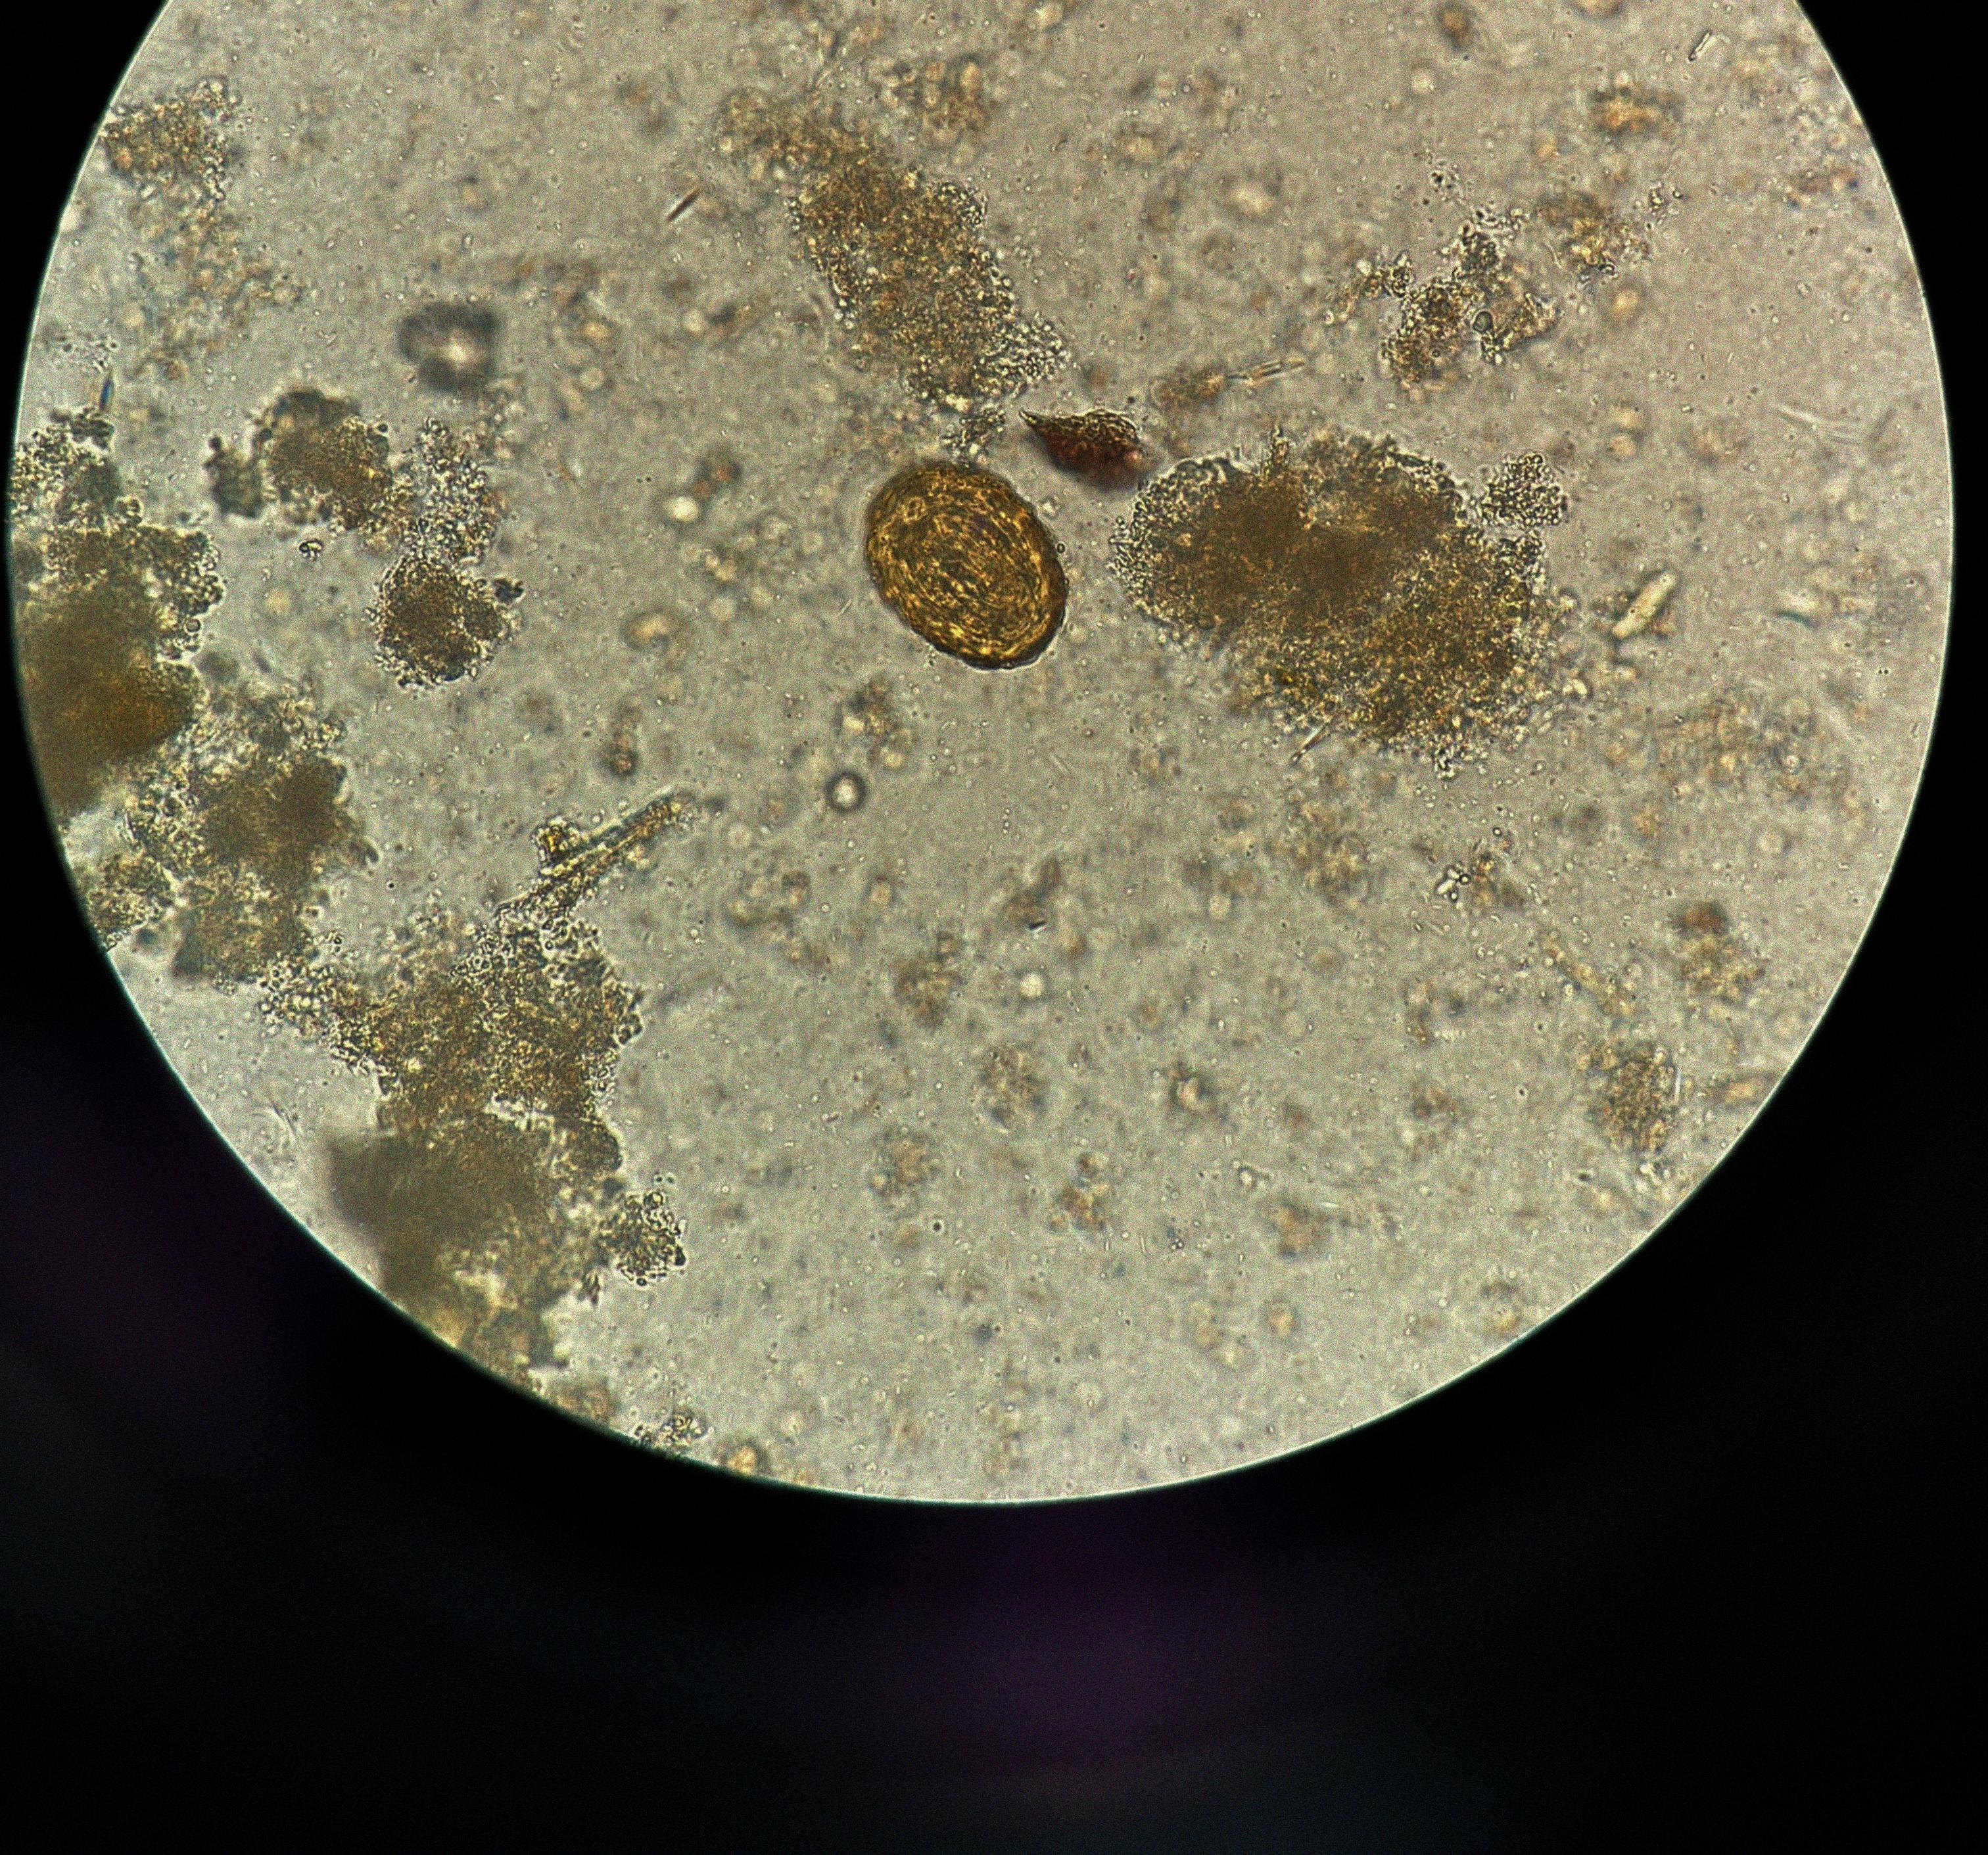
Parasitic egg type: Ascaris lumbricoides